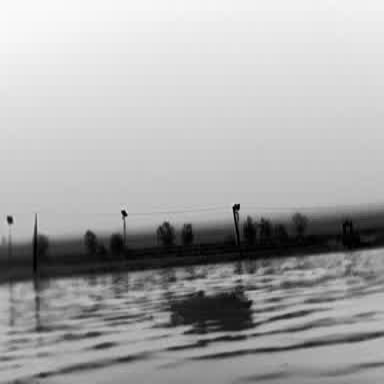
There is a container_ship in the infrared image.